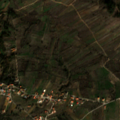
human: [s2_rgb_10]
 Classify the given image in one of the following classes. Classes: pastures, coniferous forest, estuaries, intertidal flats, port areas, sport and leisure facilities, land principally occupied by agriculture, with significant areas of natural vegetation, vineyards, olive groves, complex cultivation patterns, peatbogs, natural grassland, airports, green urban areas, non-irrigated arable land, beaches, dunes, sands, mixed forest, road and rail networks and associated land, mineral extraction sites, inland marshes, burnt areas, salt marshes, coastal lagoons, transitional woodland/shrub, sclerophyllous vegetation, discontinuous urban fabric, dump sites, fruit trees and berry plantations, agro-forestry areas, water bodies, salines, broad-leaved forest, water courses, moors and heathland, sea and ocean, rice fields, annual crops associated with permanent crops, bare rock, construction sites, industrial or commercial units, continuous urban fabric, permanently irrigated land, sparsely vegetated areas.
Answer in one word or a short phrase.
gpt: vineyards, fruit trees and berry plantations, annual crops associated with permanent crops, land principally occupied by agriculture, with significant areas of natural vegetation